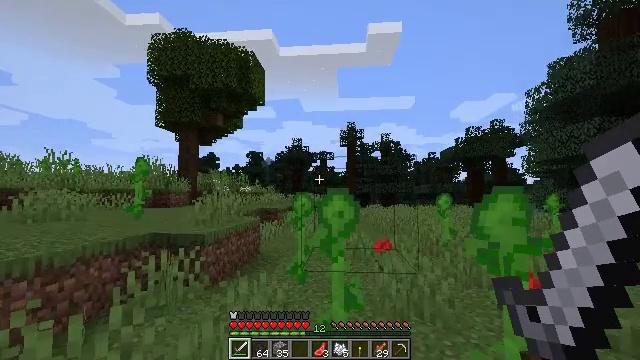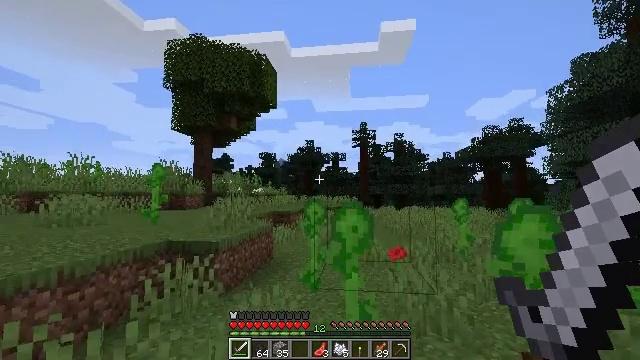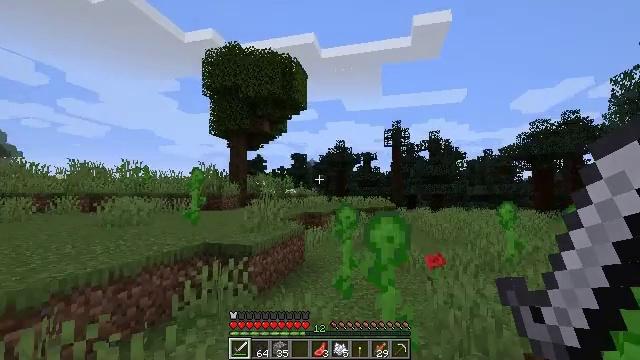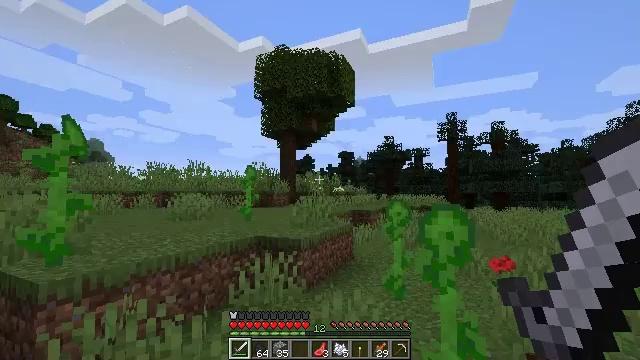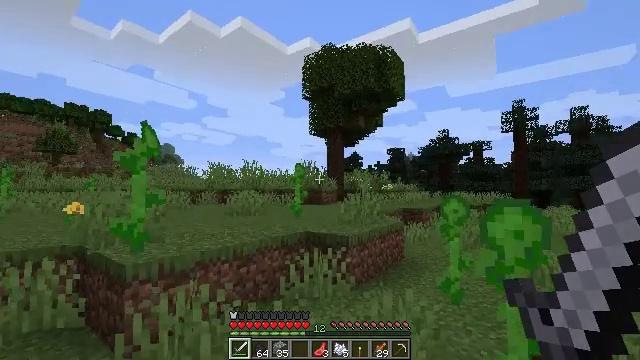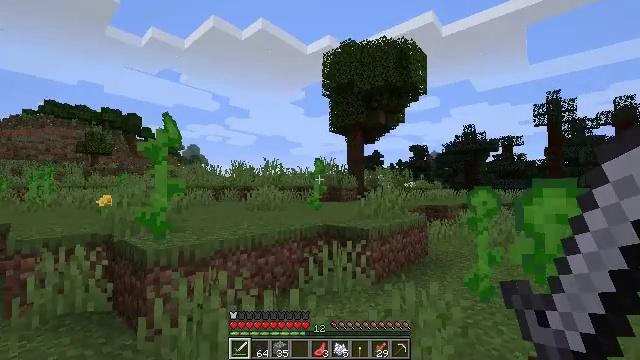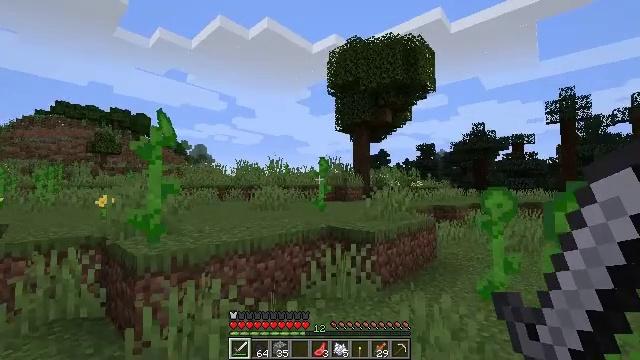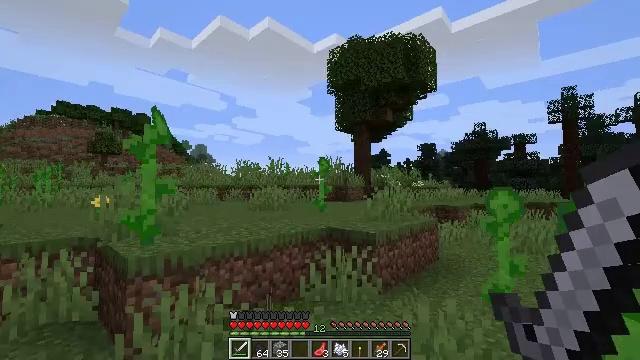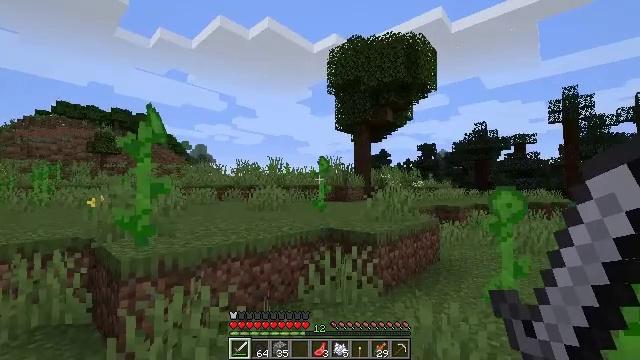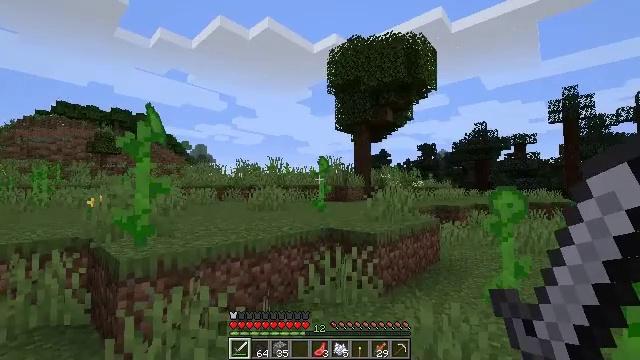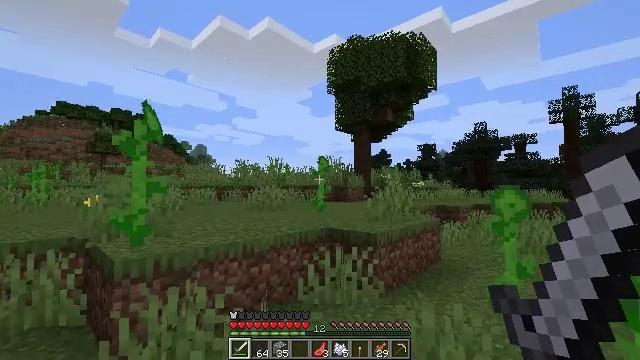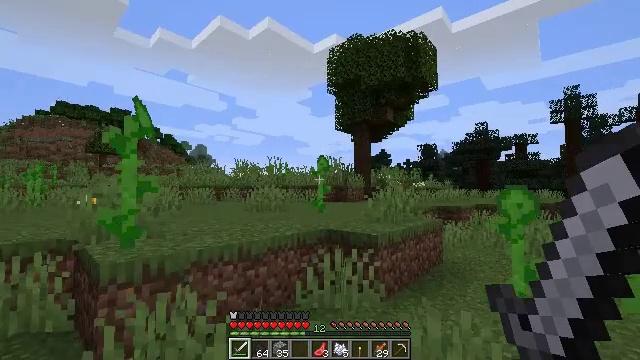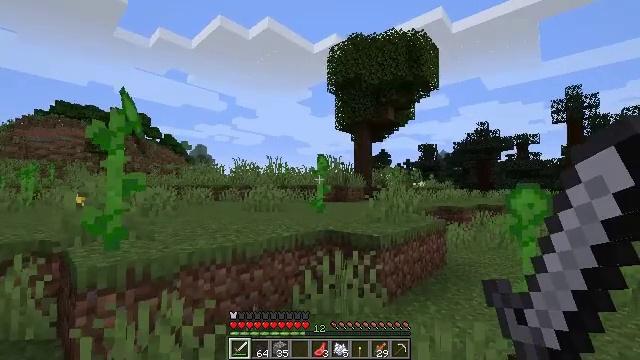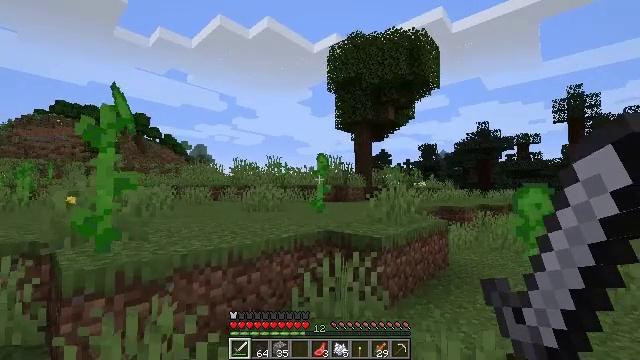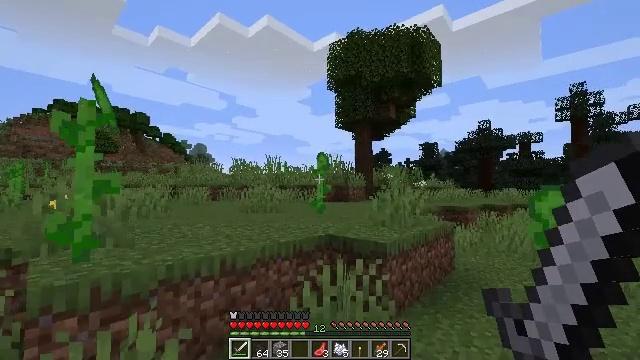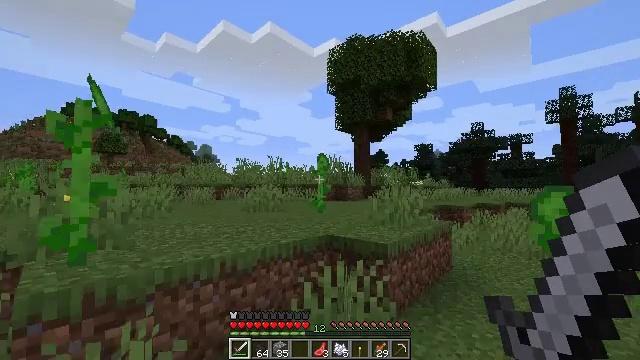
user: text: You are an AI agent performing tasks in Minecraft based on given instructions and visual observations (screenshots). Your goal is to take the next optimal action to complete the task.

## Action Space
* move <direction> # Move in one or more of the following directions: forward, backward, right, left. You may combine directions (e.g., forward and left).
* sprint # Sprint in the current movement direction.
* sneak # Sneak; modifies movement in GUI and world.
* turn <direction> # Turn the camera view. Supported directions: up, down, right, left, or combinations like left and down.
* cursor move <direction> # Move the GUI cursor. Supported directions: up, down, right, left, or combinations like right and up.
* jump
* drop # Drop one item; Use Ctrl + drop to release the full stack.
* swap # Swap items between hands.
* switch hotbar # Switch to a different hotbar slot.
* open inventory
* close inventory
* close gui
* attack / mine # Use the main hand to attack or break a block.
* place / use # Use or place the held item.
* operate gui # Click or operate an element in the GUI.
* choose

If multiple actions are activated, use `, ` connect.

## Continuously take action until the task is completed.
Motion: motion action
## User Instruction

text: Use the furnace to make cooked salmon.
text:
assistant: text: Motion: move forward, turn left, jump
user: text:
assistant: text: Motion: move forward, turn left, jump
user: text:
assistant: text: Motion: move forward, turn left, jump
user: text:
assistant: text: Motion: move forward, turn left, jump
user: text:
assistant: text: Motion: move forward, turn left, jump
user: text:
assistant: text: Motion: move forward, turn left
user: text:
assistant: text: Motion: no_op
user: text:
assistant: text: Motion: no_op
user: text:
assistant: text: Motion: no_op
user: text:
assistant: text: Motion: move forward
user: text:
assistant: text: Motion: move forward
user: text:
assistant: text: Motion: move forward
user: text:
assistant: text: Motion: no_op
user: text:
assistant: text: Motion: move forward
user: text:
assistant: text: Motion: move forward
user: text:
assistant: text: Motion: move forward
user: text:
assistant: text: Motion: move forward
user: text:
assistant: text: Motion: move forward
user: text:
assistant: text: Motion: move forward
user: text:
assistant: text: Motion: move forward, jump
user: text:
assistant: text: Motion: move forward, jump
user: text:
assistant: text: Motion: move forward, jump
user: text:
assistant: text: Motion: move forward, jump
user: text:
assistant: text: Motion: move forward, jump
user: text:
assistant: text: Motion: move forward, jump
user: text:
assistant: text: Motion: move forward, jump
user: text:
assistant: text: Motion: move forward, jump
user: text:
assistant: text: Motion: move forward, jump
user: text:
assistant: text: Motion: move forward, jump
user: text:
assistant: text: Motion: move forward, jump